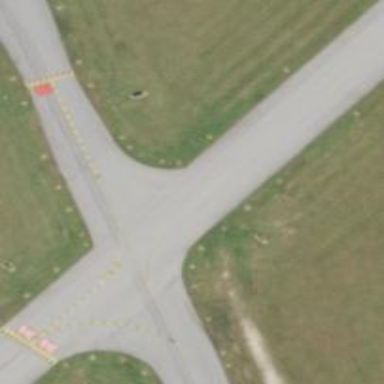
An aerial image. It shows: Image of taxiway at airport.